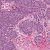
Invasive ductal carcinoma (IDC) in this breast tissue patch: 0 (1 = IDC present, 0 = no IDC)